Platform: macOS
Application: Arc Browser
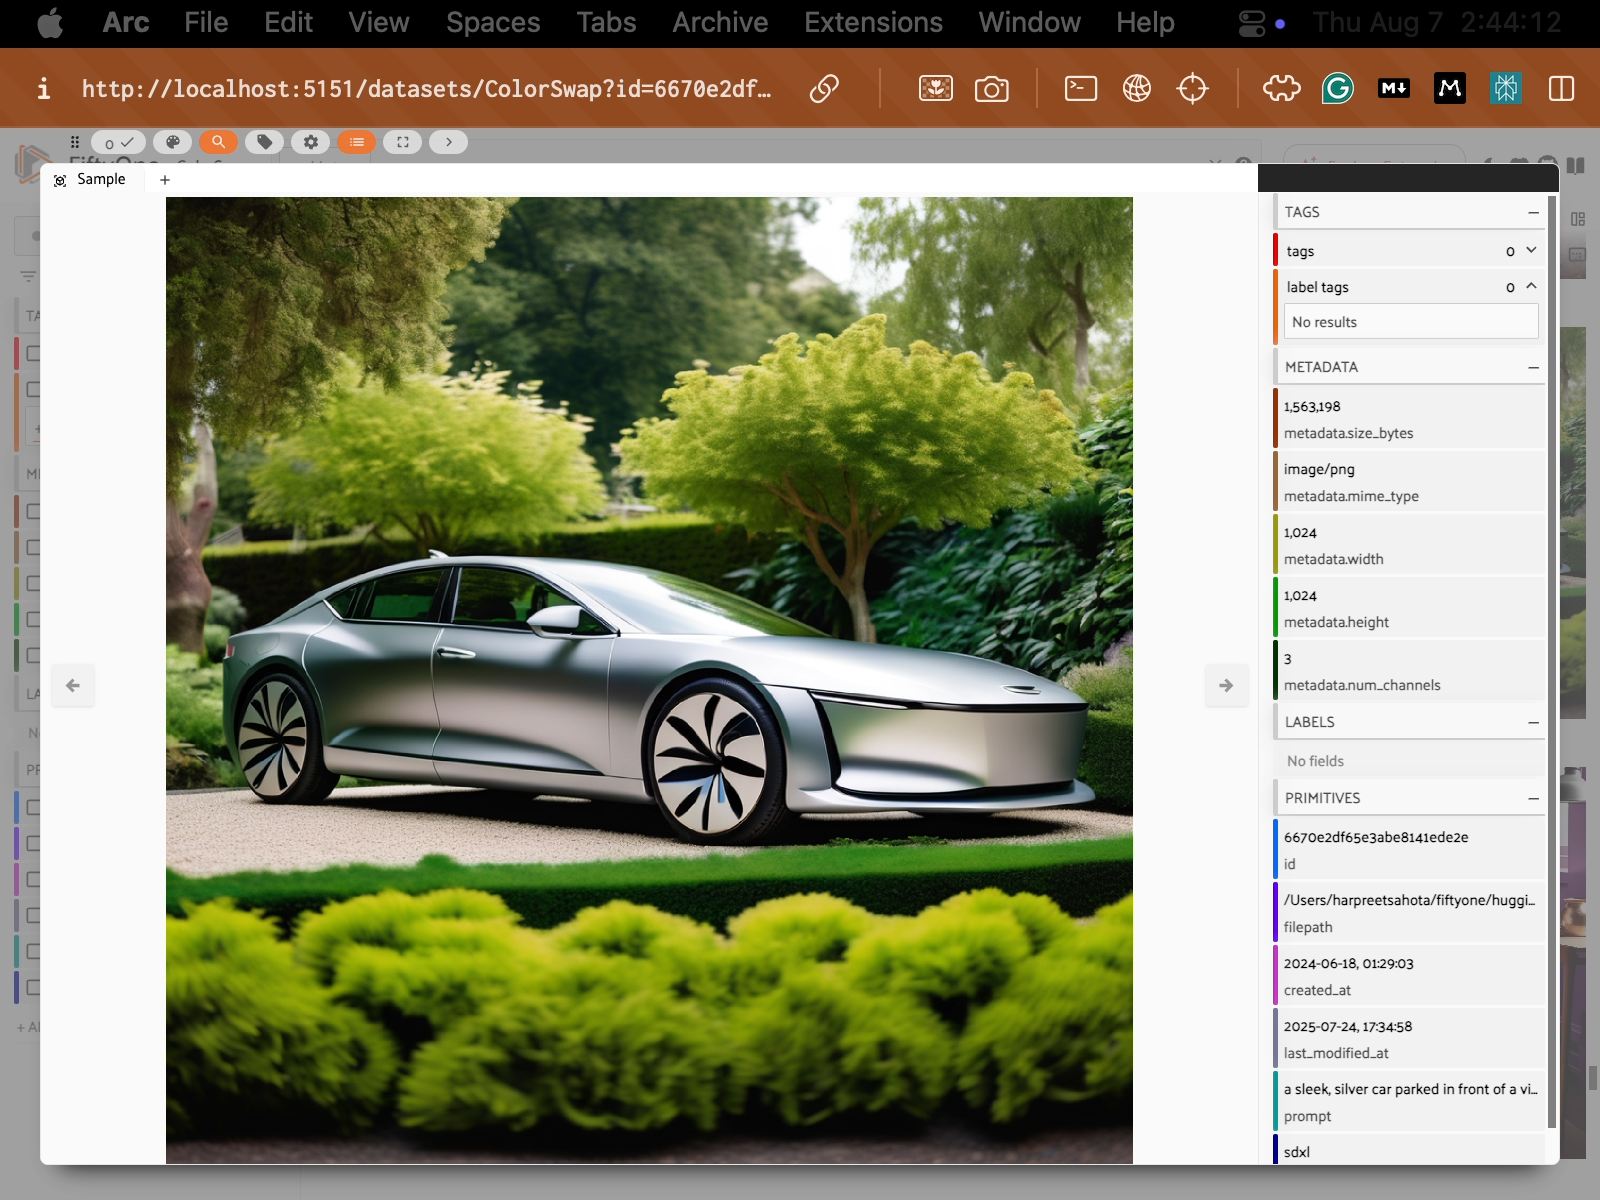
task_description: Where can I find the value of metadata.width for this sample?
action_type: hover
element_info: Text
steps_since_start: 1